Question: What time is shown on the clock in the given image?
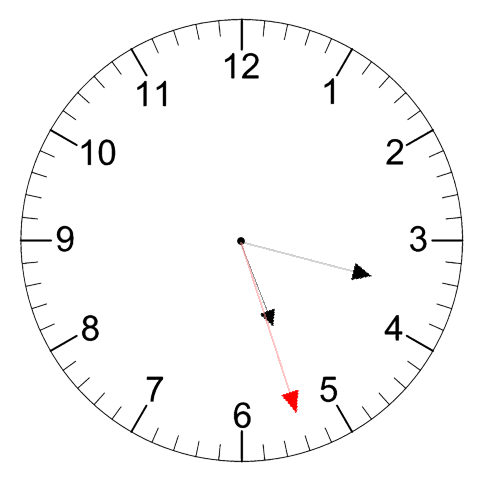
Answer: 05:17:27